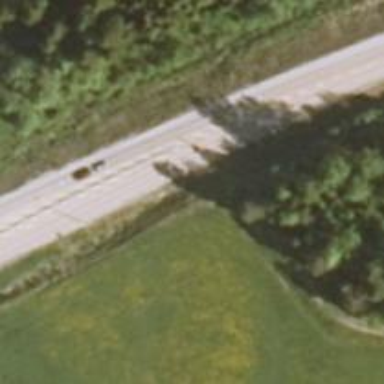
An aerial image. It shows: Asphalt road designated as trunk highway.